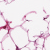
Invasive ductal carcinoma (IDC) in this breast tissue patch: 0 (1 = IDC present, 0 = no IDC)